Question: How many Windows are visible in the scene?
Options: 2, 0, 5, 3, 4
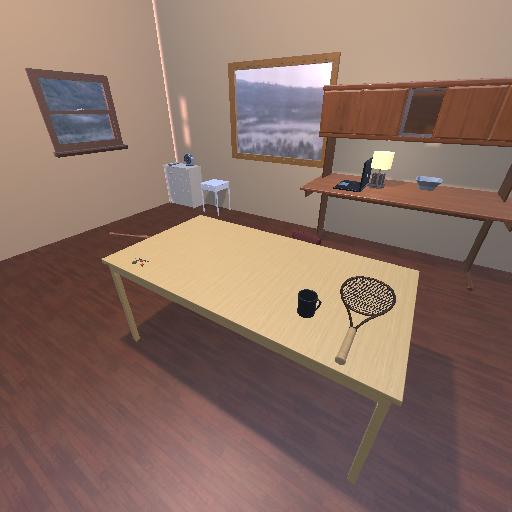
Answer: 2